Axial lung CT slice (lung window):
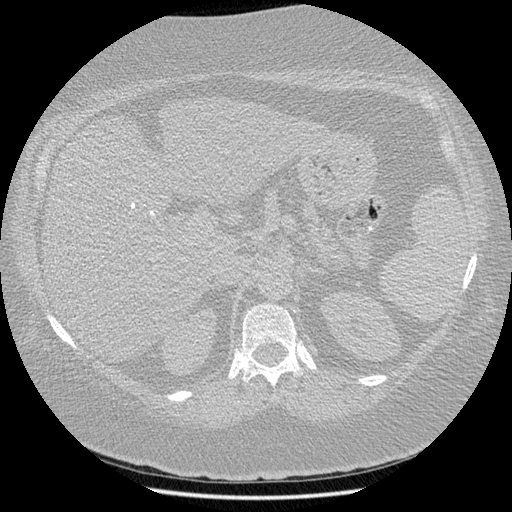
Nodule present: no